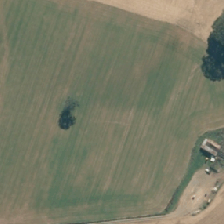
Land cover: shortrotation_cropland